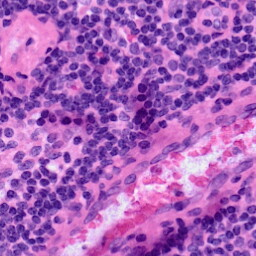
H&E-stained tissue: LymphNode